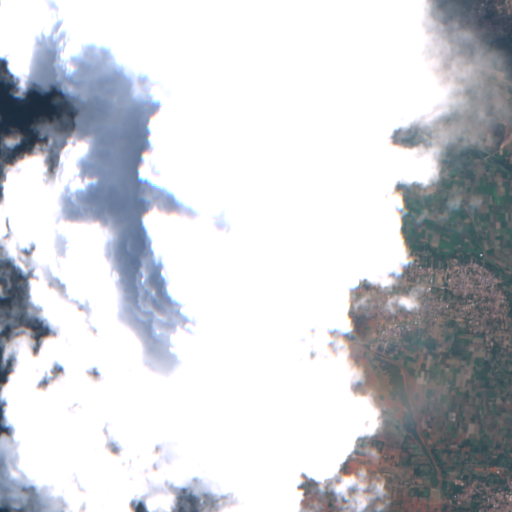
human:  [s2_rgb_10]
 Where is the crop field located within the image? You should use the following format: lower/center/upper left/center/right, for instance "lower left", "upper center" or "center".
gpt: The crop field is located in the upper left of the image.
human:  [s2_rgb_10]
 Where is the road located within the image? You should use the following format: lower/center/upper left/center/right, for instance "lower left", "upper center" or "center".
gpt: There is no road in the image.